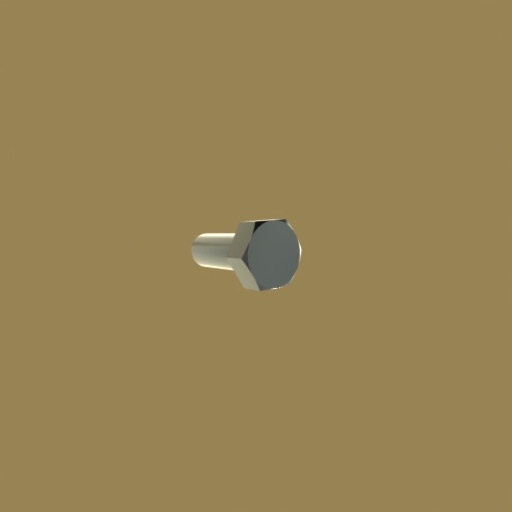
Label: bolt